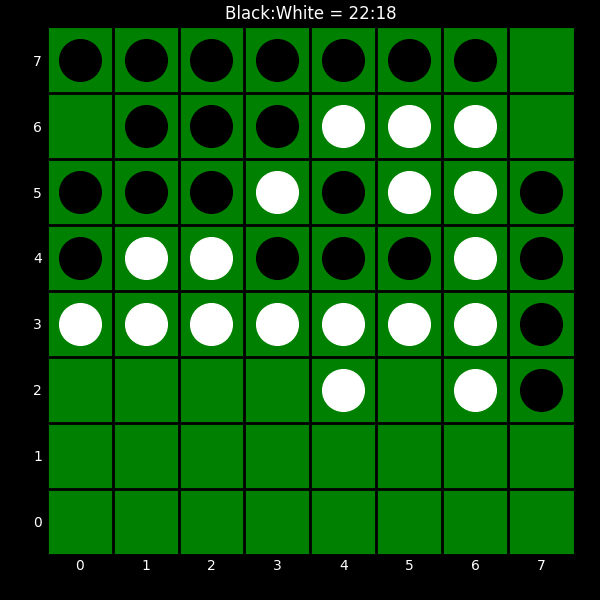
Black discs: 22
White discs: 18